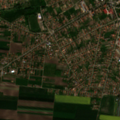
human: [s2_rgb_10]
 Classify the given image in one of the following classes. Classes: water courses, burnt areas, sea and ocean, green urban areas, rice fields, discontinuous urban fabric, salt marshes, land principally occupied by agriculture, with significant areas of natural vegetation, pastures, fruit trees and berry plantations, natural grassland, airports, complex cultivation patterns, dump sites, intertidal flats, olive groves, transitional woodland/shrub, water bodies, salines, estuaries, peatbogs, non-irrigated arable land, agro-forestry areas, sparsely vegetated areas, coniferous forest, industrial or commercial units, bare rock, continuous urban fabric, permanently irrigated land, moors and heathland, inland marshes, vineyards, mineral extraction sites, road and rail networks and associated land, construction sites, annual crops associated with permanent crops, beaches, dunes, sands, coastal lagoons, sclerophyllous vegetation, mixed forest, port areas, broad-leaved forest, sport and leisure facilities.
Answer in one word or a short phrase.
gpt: discontinuous urban fabric, non-irrigated arable land